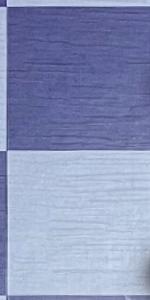
Label: Empty